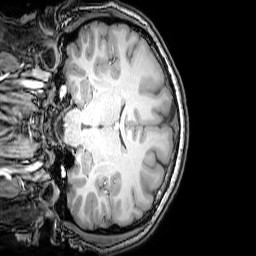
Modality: T1w
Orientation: coronal
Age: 23
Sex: male
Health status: healthy
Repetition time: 0.081 s
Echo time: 0.037 s